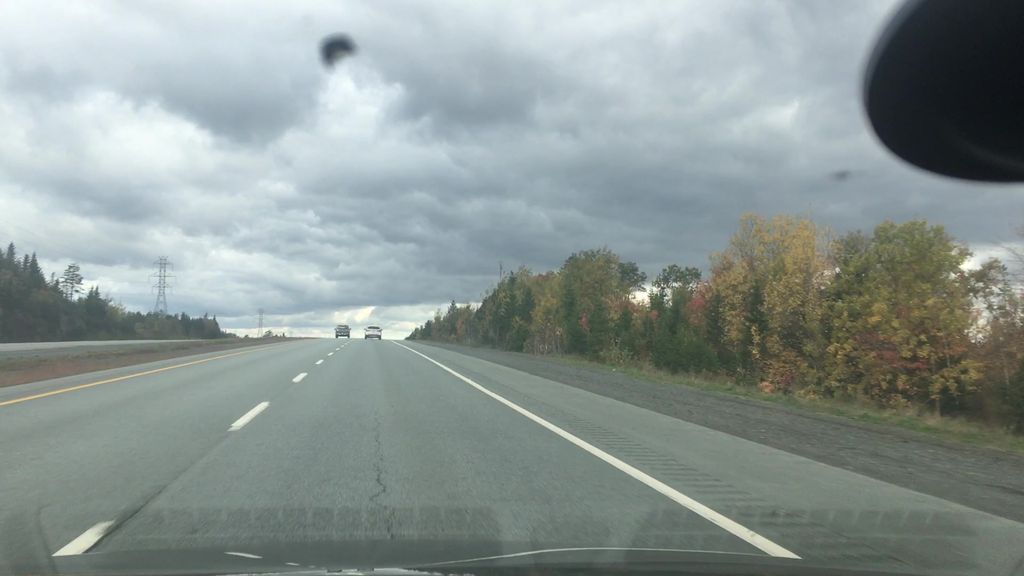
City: halifax